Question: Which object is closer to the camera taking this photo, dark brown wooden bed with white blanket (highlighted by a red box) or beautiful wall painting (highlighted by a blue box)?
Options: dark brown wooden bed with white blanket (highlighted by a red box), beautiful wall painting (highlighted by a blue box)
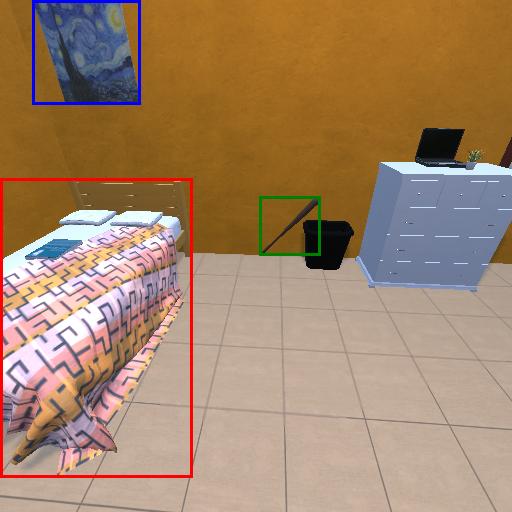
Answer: dark brown wooden bed with white blanket (highlighted by a red box)